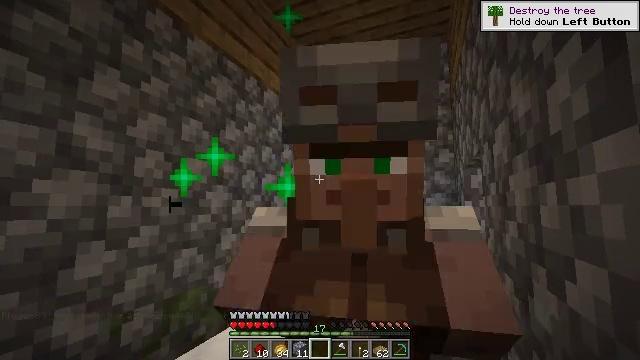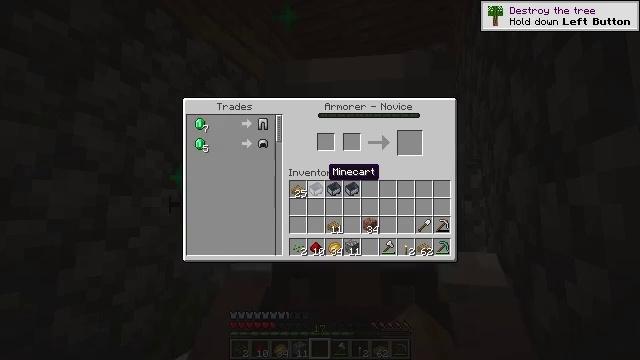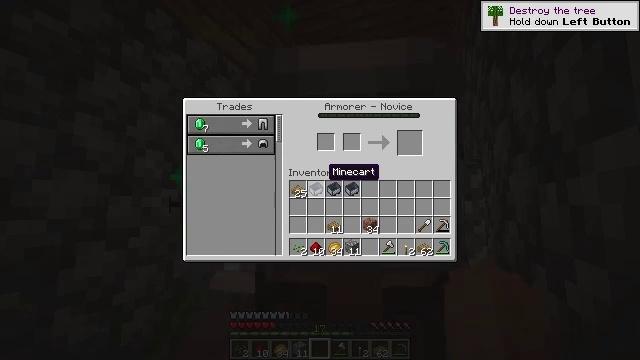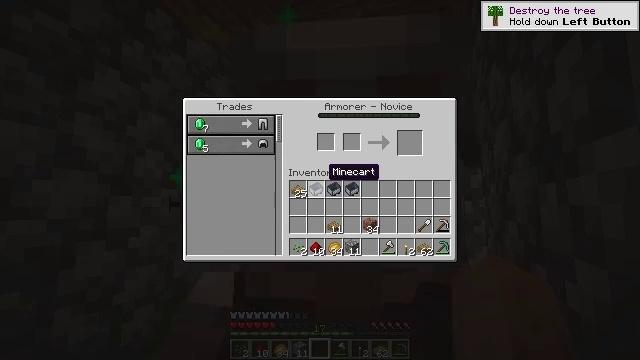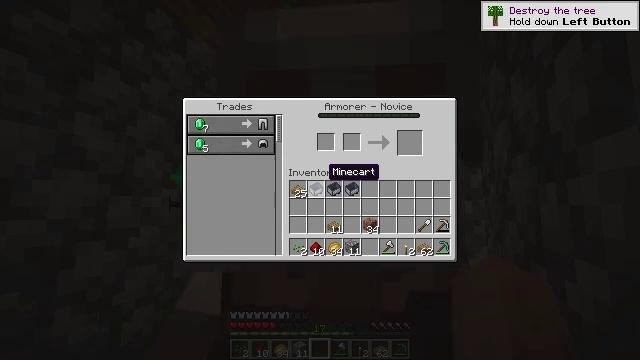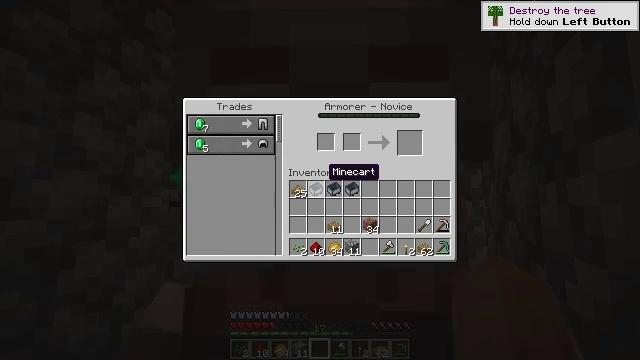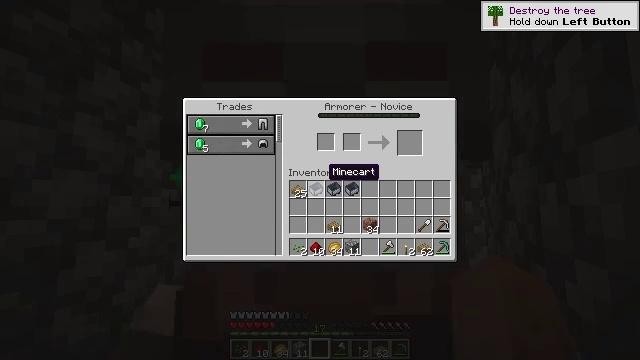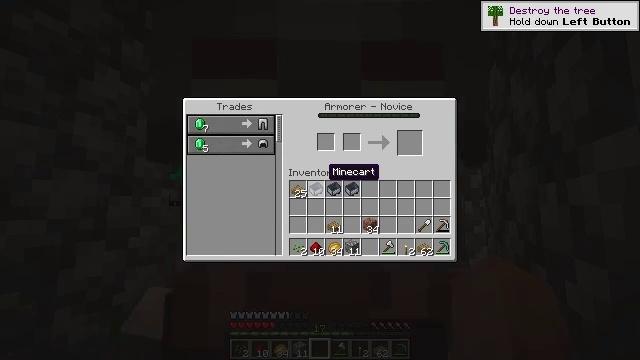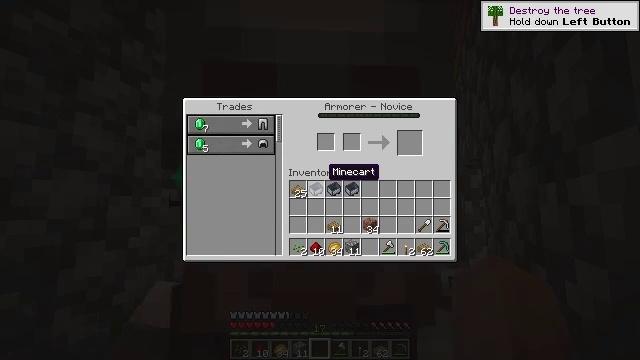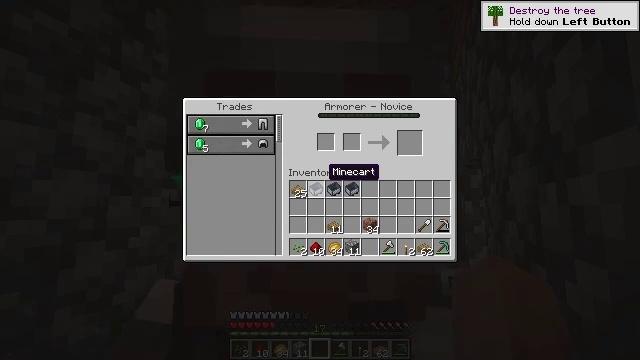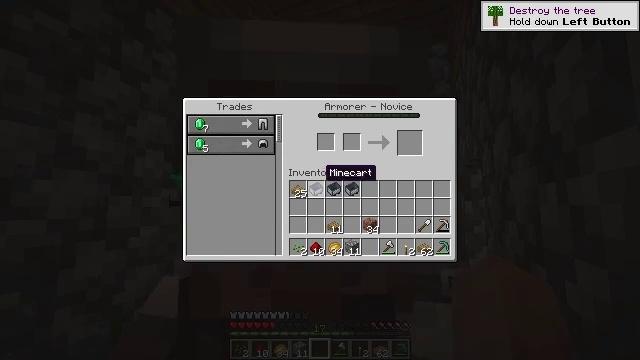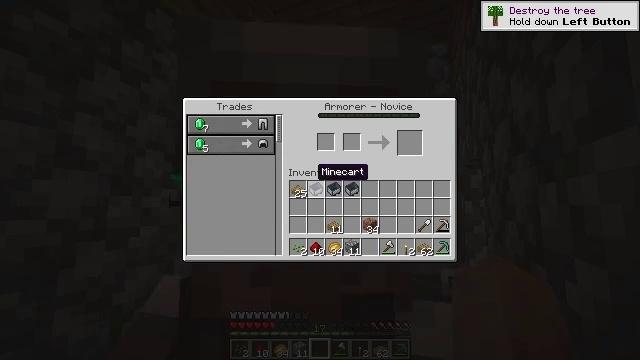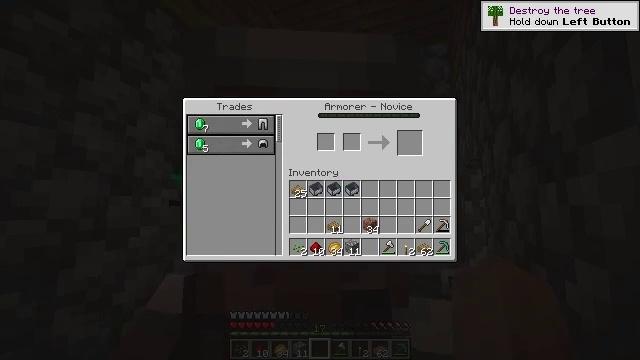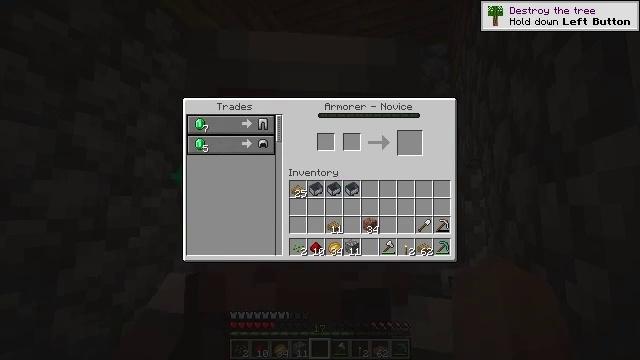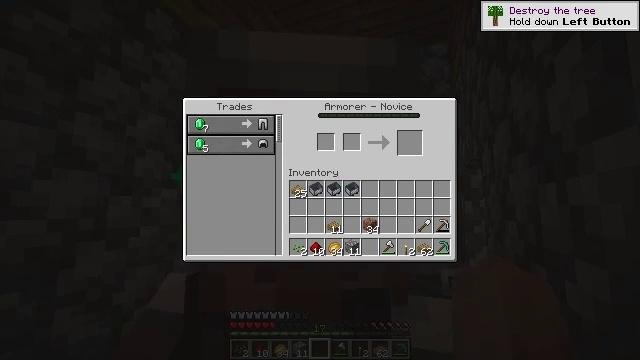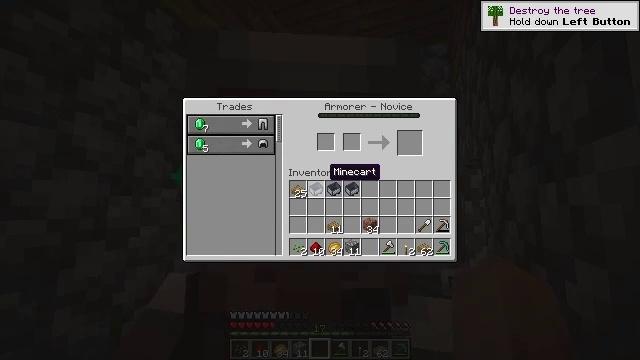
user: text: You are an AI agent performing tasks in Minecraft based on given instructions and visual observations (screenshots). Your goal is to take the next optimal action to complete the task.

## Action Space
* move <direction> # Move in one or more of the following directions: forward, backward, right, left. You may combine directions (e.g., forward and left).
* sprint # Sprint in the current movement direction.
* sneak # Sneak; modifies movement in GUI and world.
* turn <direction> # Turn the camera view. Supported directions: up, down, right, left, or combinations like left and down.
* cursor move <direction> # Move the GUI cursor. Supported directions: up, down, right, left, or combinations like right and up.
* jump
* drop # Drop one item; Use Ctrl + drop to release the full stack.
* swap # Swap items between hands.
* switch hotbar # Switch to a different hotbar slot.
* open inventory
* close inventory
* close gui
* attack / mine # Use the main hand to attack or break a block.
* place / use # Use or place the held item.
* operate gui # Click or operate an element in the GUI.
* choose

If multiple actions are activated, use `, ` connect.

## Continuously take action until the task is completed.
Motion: motion action
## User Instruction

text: Collect the blast furnace by mining it.
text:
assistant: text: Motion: open gui
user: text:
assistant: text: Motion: no_op
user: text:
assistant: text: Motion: no_op
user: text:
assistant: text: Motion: no_op
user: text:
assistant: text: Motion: no_op
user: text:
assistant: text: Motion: no_op
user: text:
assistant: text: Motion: no_op
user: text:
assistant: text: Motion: no_op
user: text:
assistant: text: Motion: no_op
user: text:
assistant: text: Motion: no_op
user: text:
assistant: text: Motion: cursor move left
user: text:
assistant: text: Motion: no_op
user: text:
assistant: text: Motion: no_op
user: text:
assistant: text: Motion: cursor move right
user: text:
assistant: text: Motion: cursor move right
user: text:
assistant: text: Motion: cursor move right
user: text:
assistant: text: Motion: cursor move right
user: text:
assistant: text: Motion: no_op
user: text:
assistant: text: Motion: no_op
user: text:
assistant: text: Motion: no_op
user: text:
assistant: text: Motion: no_op
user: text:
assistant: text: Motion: no_op
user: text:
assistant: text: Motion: no_op
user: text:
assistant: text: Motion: no_op
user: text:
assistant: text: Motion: no_op
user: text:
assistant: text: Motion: close gui
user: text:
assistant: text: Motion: turn right and down
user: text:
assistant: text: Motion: turn right and down
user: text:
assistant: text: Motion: turn right and down
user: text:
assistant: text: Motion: turn right and down